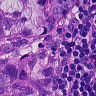
Metastatic tissue present: yes